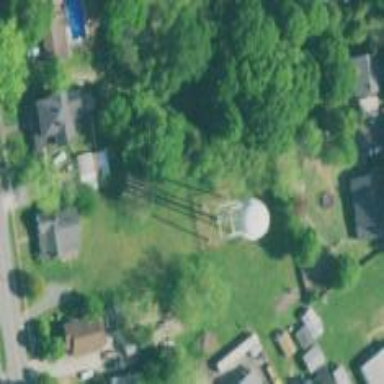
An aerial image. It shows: Water tower that is man-made.